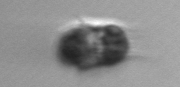
Label: Mesodinium